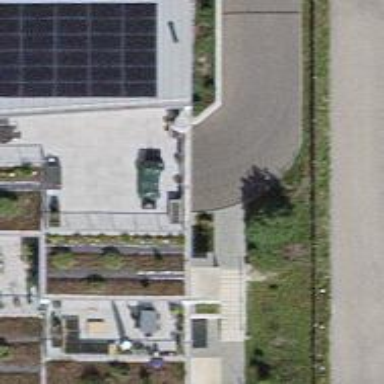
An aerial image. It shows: Parking entrance.